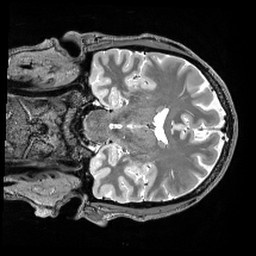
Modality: T2w
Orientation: coronal
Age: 46
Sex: male
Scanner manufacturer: siemens
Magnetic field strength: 3 T
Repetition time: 3.2 s
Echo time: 0.56 s